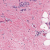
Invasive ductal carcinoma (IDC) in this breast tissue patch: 0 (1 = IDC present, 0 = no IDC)